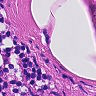
Metastatic tissue present: no